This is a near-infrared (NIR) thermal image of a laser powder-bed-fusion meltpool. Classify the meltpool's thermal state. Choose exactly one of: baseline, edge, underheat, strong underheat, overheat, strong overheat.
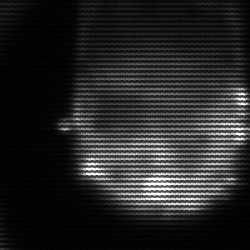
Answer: edge